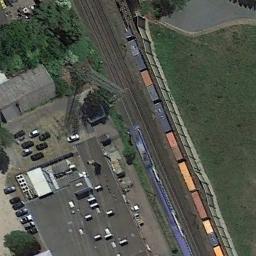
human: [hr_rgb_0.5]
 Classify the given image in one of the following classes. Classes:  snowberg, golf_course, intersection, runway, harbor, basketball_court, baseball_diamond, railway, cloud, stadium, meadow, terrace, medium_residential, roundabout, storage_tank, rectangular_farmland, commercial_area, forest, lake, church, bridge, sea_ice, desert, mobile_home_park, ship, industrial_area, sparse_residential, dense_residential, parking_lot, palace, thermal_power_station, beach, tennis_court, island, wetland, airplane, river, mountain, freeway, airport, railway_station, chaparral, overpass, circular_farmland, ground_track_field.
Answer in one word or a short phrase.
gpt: railway